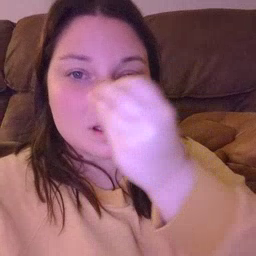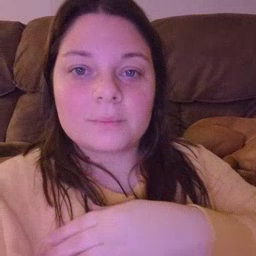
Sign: flower